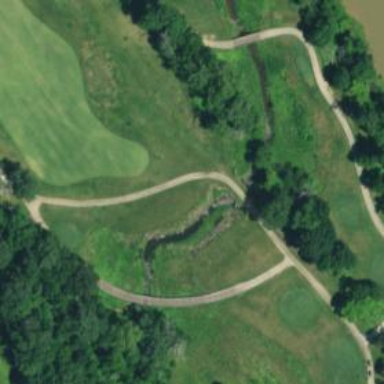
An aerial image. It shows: Service road with bridge used as golf cart path.